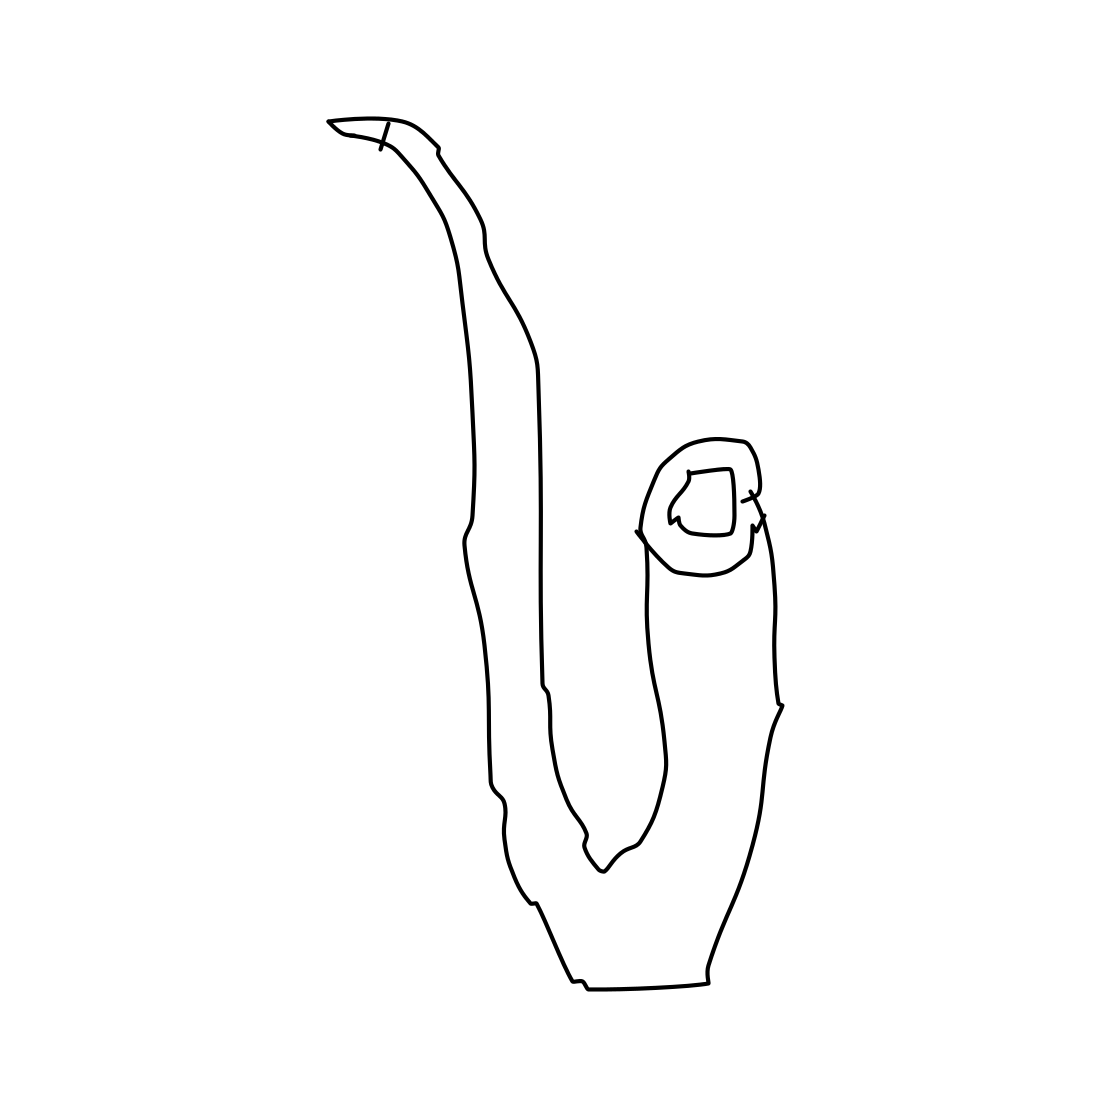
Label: saxophone